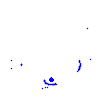
Particle: pion